Question: After vsCode v1.74 update, I'm having trouble defining custom shortcuts for the Quick Fix contextual menu.
Quickfix Menu

Before, I was able to solve it by following this thread <URL>
Is anyone experiencing the same problem?
This is what I used for months with no problem.
'''
{
"key": "shift+j",
"when": "codeActionMenuVisible",
"command": "selectPrevCodeAction"
},
{
"key": "shift+k",
"when": "codeActionMenuVisible",
"command": "selectNextCodeAction"
},
'''
To be able to use custom shortcuts for the Quick Fix contextual Menu
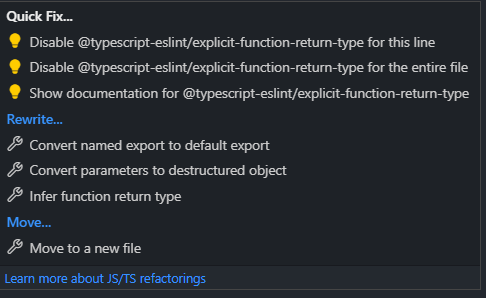
Answer: I don't know if you filed the github issue <URL>.
The fix is due to be released as part of the Recovery Build v.1.74.1 which may be out soon.
[As a side note, this key started life as 'CodeActionMenuVisible' (note the capitalization) before being switched to the typical camel case version later.]